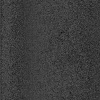
Atmospheric dust classification: dusty